Field crop: maize
Growth stage: 2
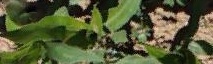
Species: maize